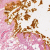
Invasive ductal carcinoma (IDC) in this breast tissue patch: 0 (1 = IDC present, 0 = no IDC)